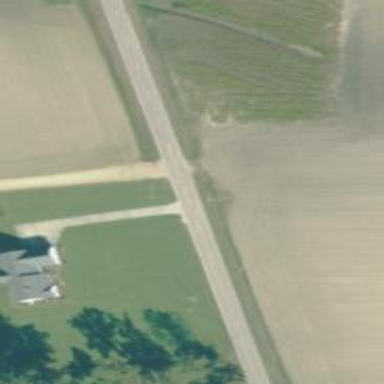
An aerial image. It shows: Driveway.